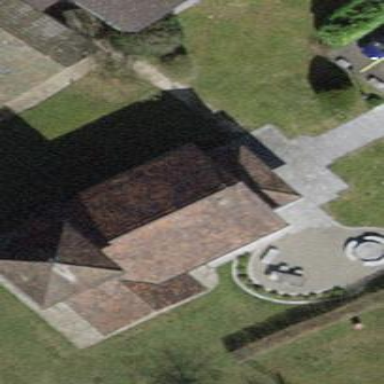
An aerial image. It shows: Church which is place of worship.